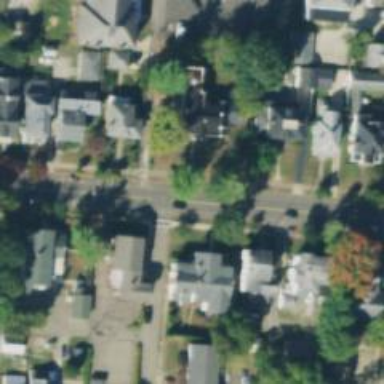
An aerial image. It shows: Neighbourhood designated as historic district.